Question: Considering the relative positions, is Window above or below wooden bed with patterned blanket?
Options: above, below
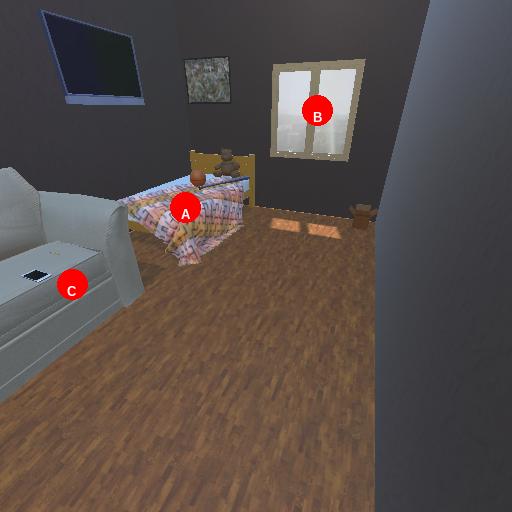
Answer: above